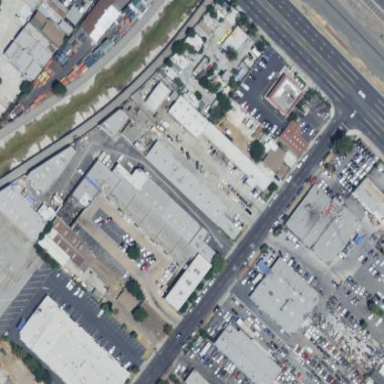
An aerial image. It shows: Industrial building.